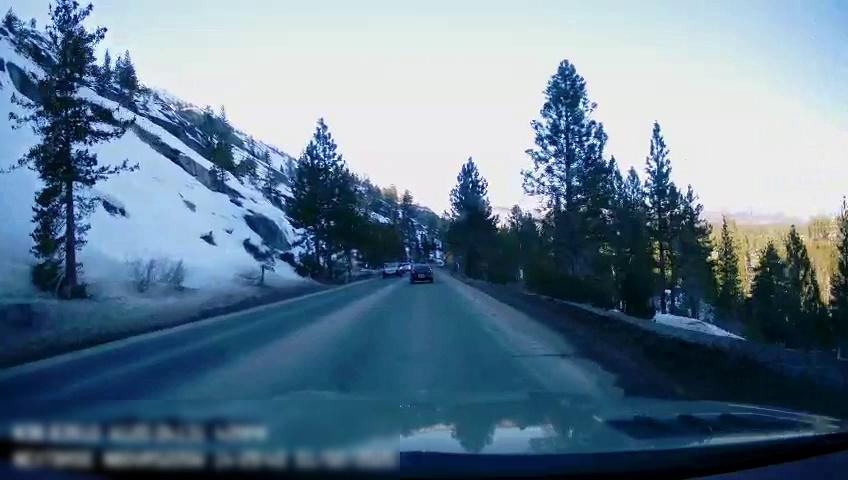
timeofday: Day
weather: Sunny
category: Drivable Space
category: Vehicles | SUV
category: Vehicles | Car
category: Lanes | Opposite Lane
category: Lanes | Opposite Lane
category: Lanes | Current Lane